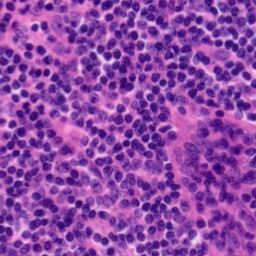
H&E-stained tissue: Tonsil